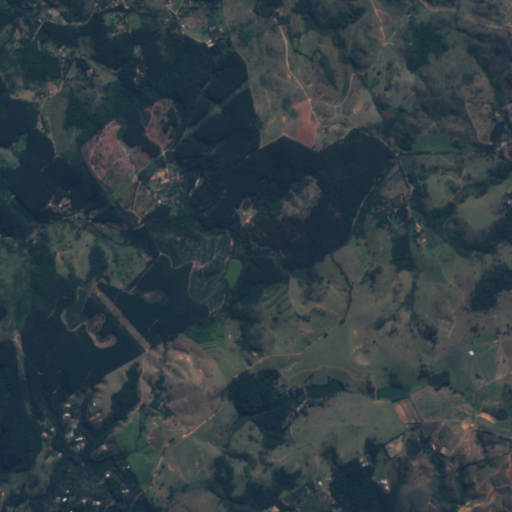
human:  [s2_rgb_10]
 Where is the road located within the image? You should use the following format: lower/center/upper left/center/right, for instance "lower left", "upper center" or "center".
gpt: There is no road in the image.